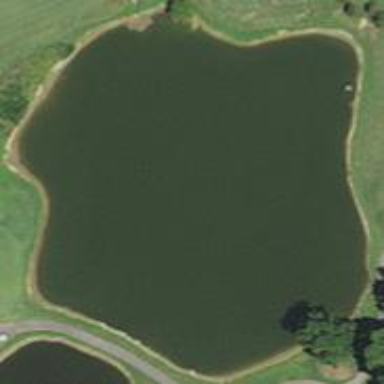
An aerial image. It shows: Pond serving as water hazard on golf course.